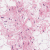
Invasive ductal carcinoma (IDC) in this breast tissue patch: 0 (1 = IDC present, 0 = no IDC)